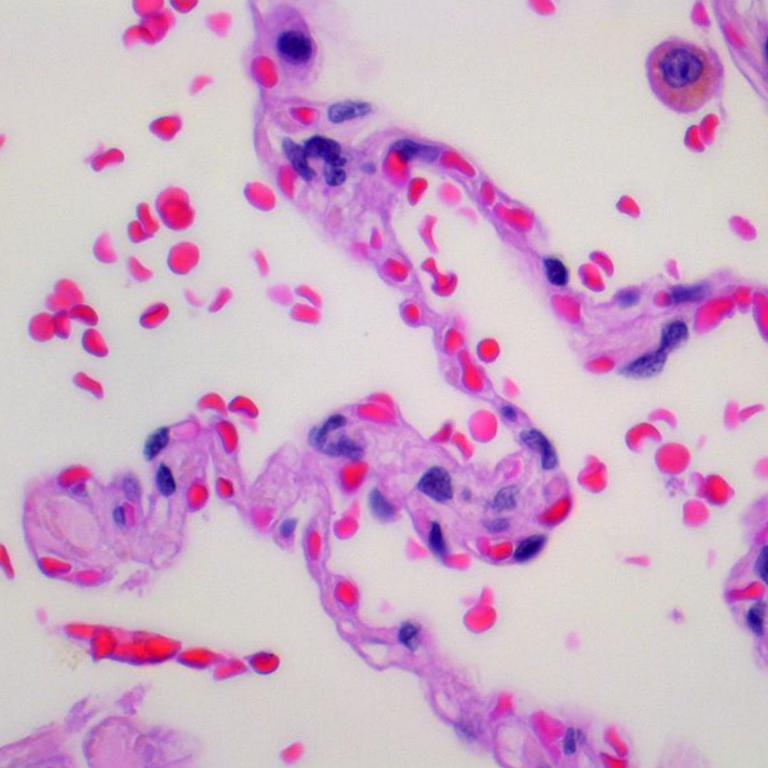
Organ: lung
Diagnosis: benign